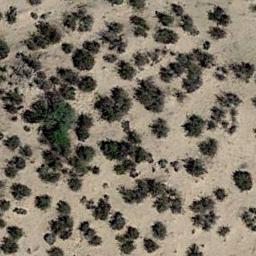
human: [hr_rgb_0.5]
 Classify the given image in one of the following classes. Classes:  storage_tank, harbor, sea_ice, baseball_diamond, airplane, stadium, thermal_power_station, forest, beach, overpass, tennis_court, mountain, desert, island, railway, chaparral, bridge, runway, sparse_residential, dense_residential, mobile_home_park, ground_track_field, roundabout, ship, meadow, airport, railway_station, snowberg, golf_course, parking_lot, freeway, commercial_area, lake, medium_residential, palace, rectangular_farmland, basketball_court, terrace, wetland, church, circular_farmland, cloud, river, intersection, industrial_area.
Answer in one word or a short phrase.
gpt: chaparral